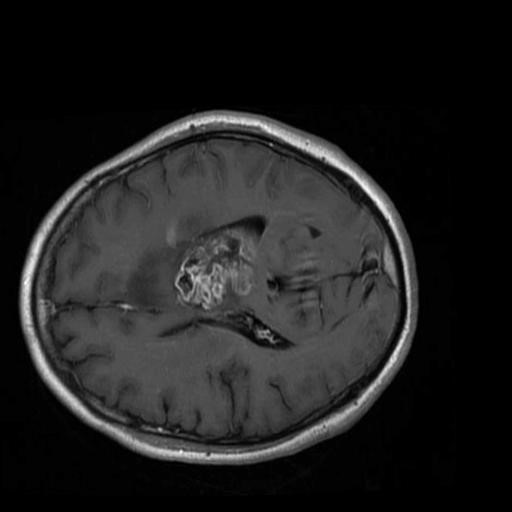
Label: brain_glioma